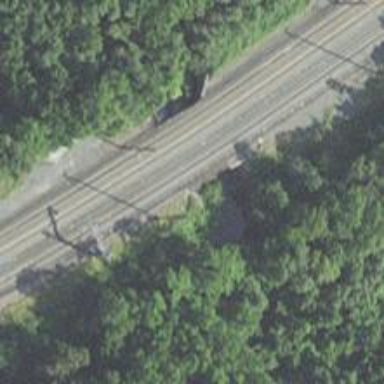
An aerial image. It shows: Railway track with contact lines for electrification.